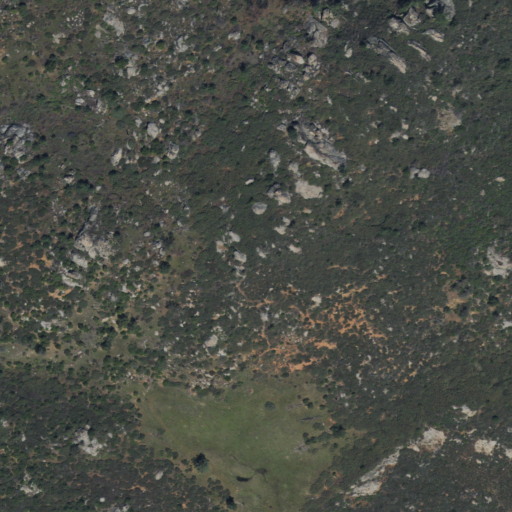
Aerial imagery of mountain in California named Pine Mountain containing only shrub